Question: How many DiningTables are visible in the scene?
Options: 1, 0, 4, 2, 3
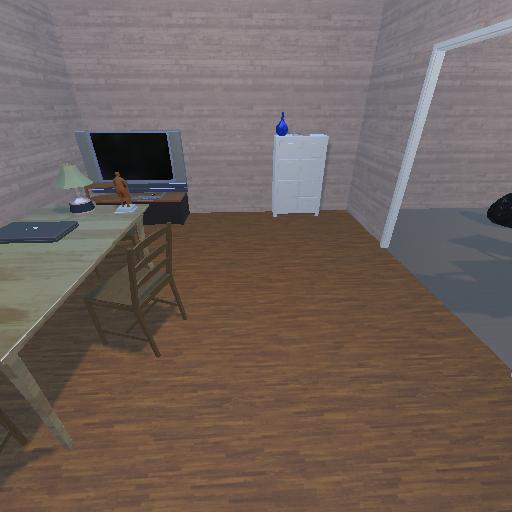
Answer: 1